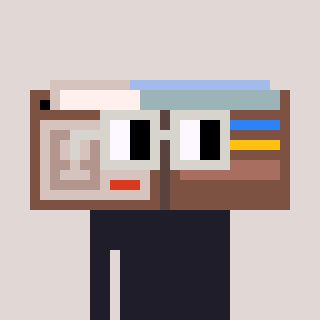
a pixel art character with square light gray glasses, a wallet-shaped head and a hotbrown-colored body on a warm background